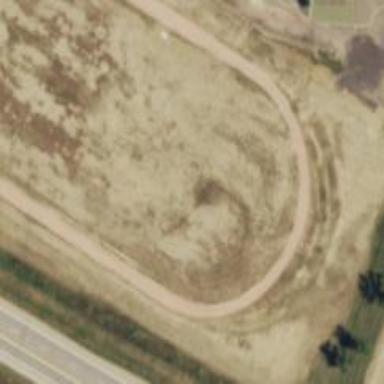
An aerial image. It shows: Track located within leisure land area.